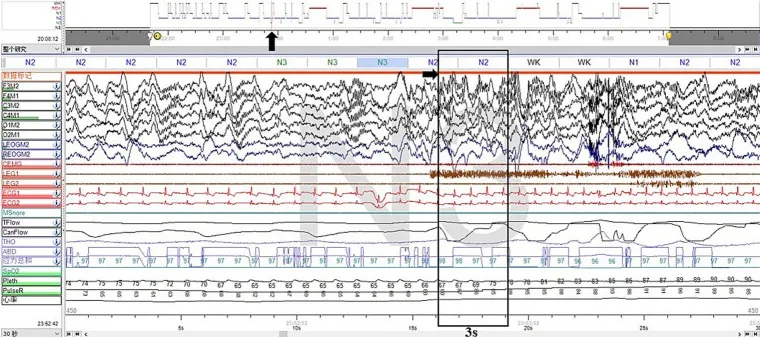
Excerpt of vPSG showing one of the mixed arousal patterns of N3 sleep. The EEG characteristics of the first 3 s of a SWS interruption were mixed delta, theta, alpha, and beta activities.
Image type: electrography (eeg)